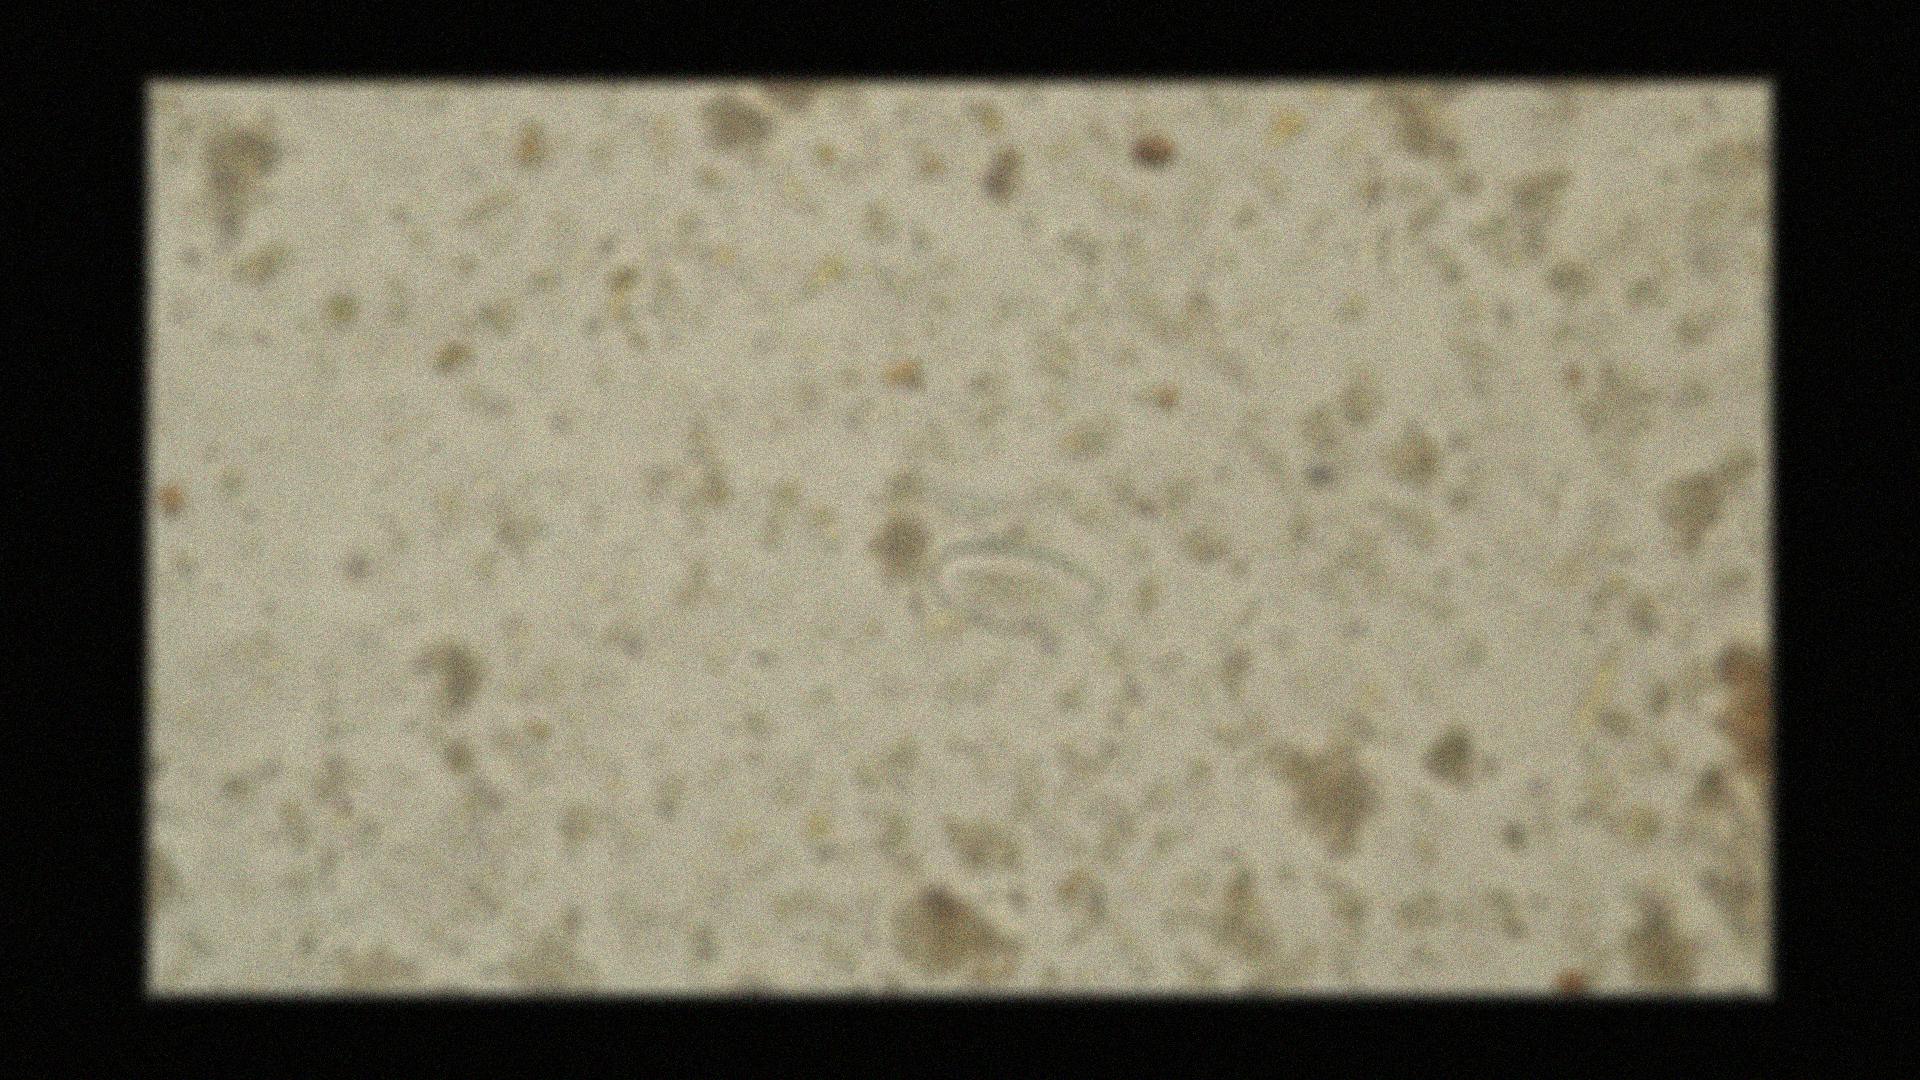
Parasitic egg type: Enterobius vermicularis